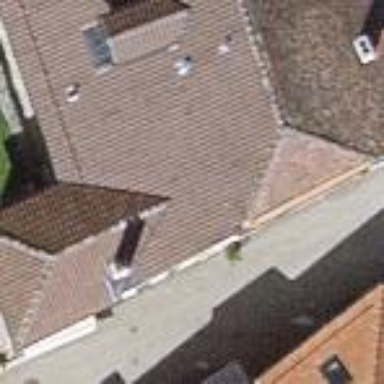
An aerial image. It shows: Residential building.